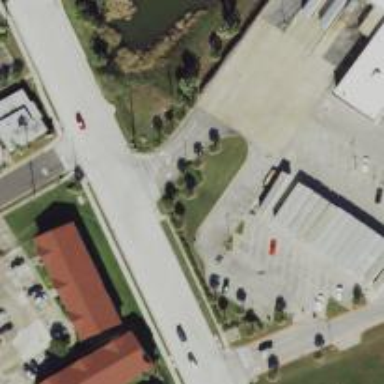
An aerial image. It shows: Stop road.